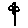
Label: flower